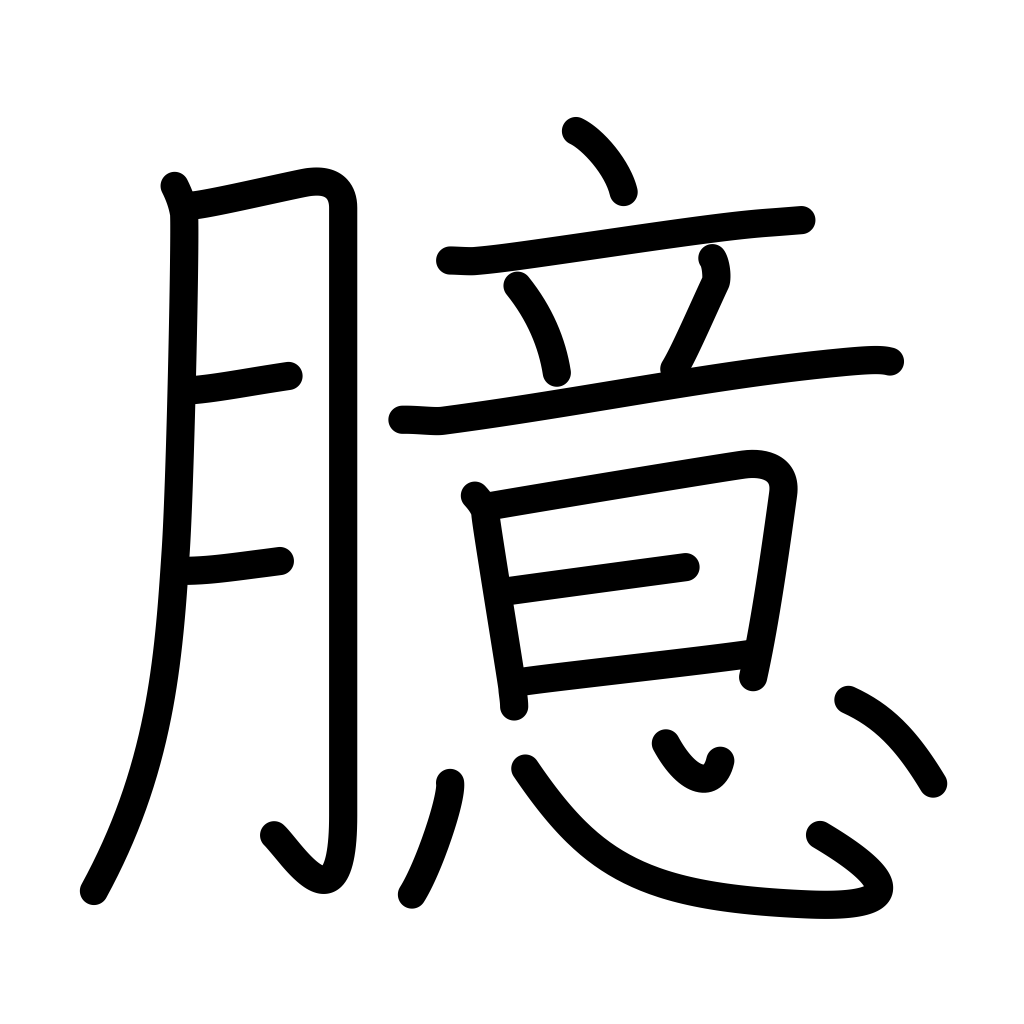
Meaning: timidity, heart, mind, fear, cowardly